一年级 · 组合几何学
下面的图案是由 ( ) 种形状组成的。

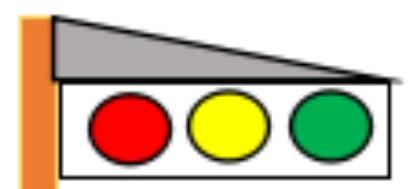
A、 3
B、 4
C、 5

答案: A
解析: 解A; 由三角形, 圆形, 长方形三种形状。